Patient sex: M
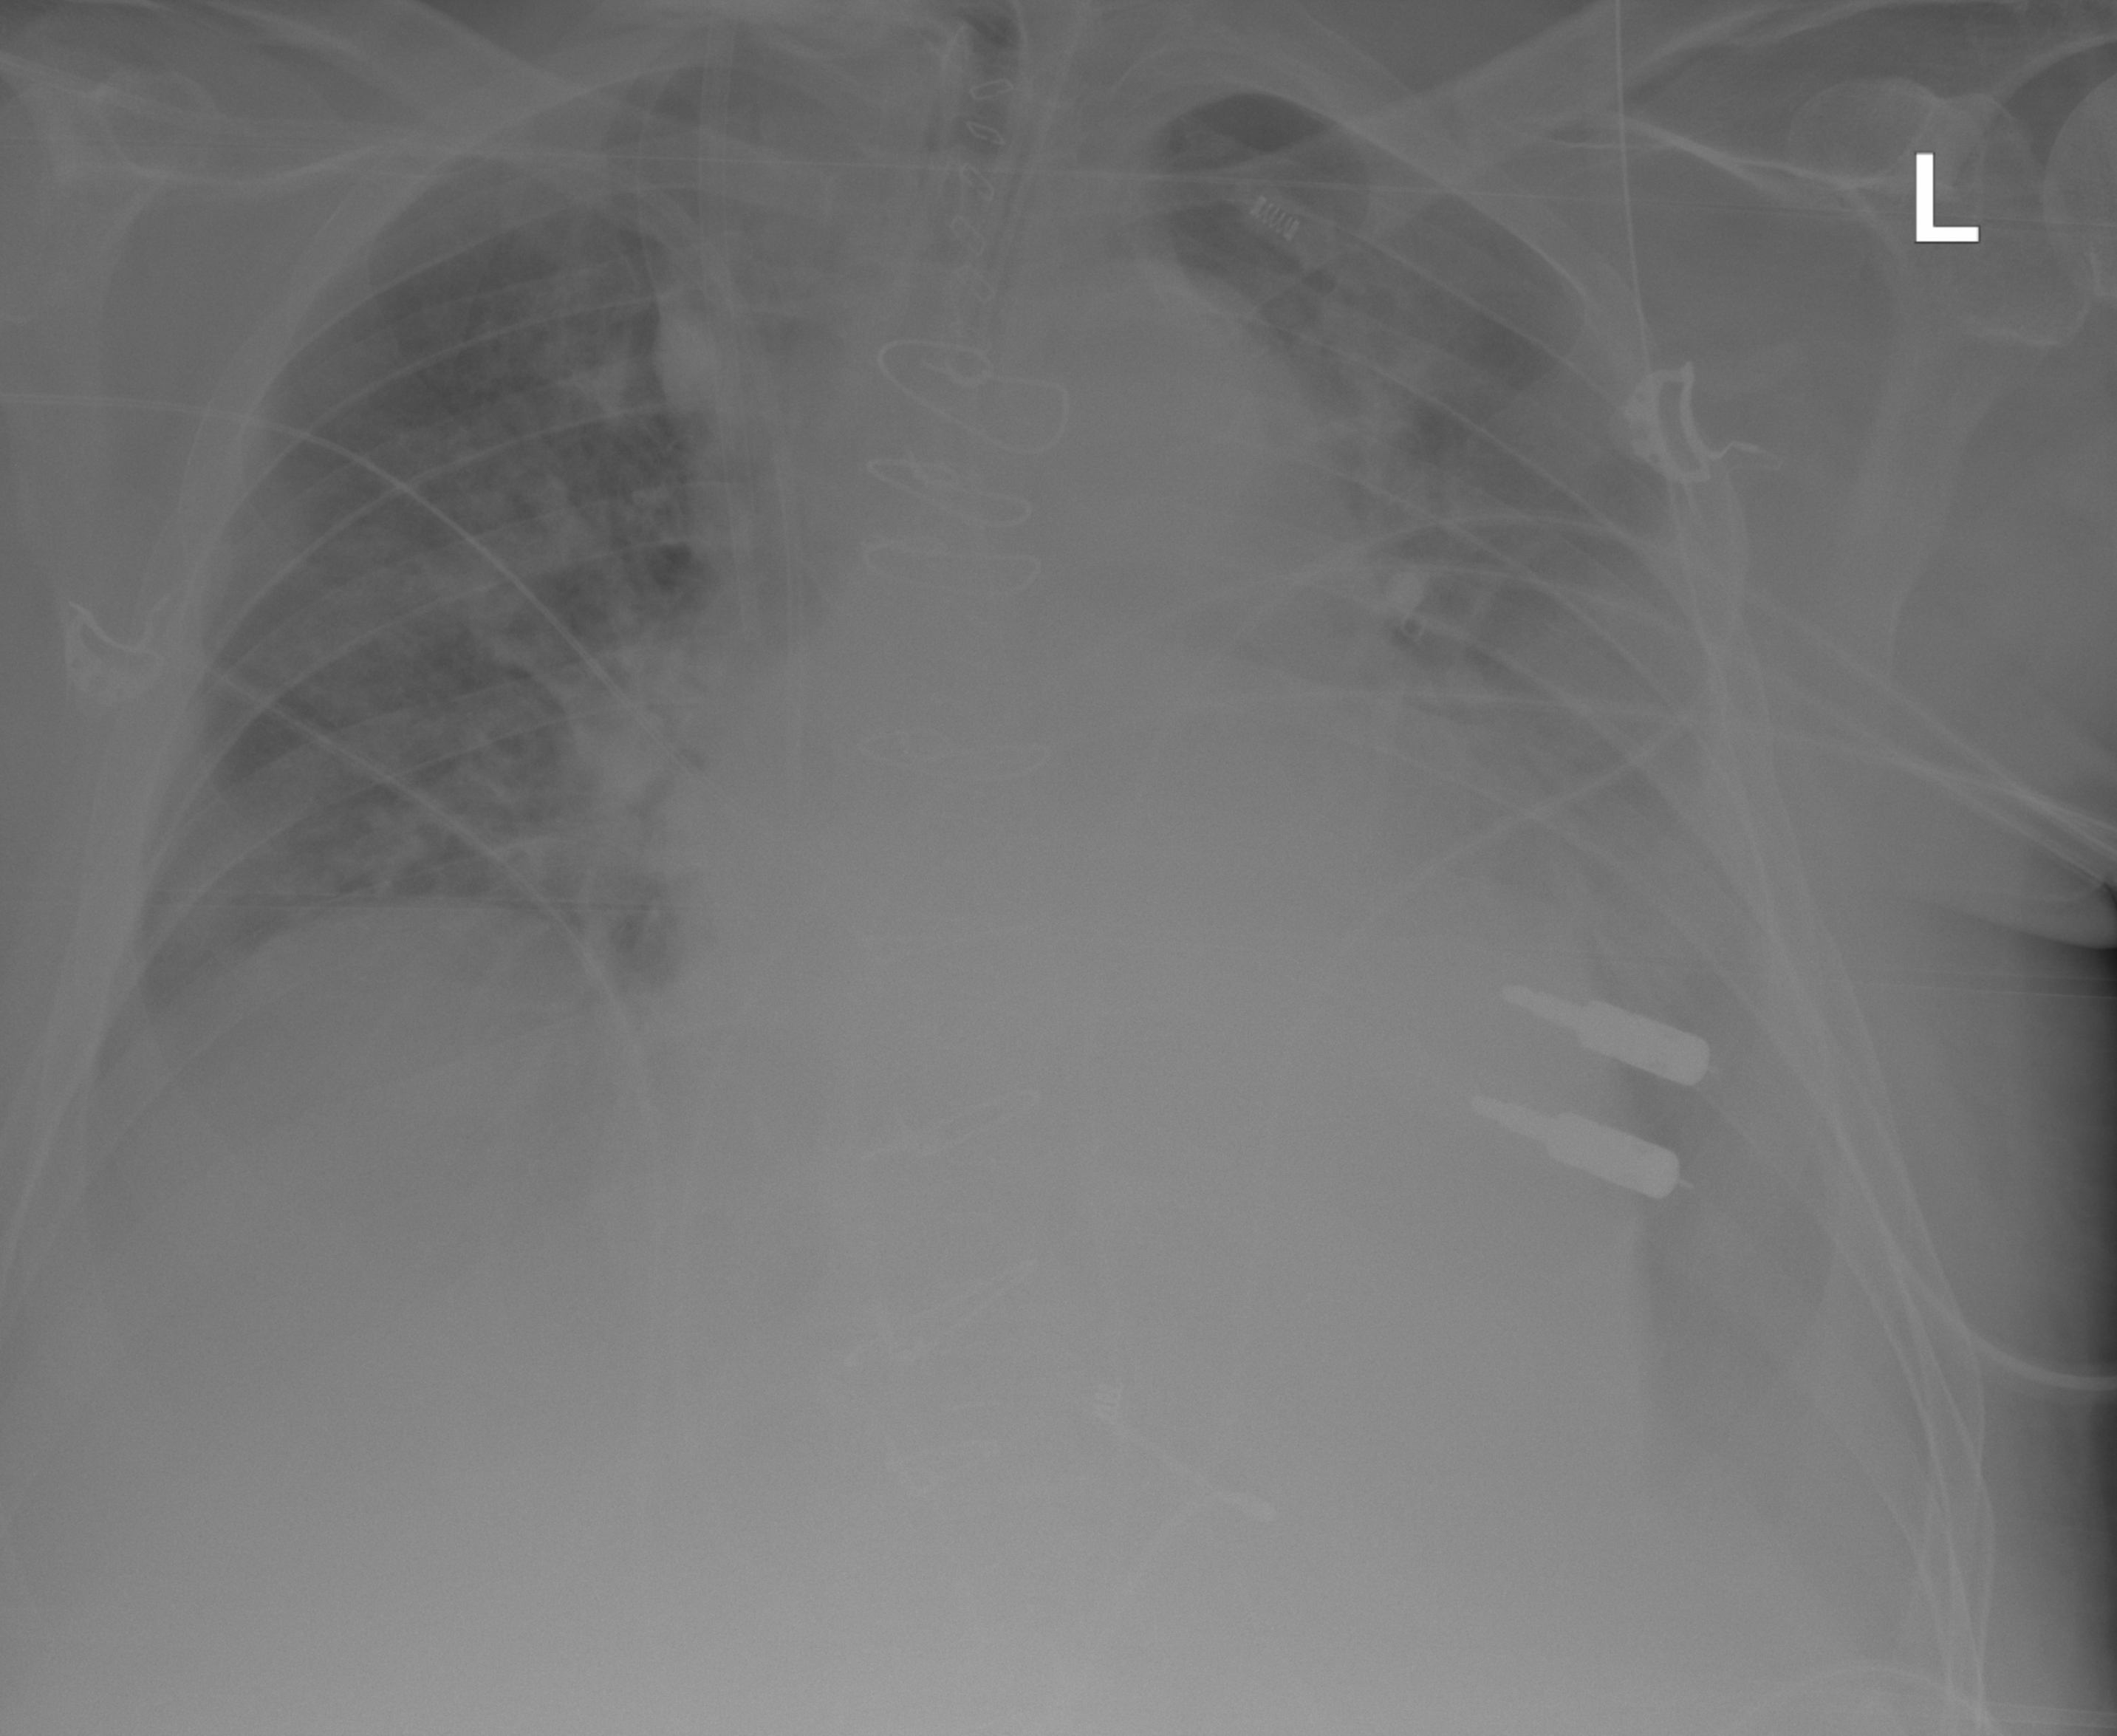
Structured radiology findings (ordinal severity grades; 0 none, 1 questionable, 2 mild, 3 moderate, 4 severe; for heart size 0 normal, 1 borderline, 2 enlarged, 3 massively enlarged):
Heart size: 2
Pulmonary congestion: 3
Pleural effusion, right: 2
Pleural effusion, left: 3
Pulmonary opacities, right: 2
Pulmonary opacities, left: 2
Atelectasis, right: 0
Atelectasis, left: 2